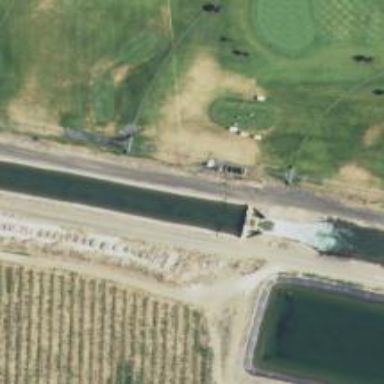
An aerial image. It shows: Dam along waterway.